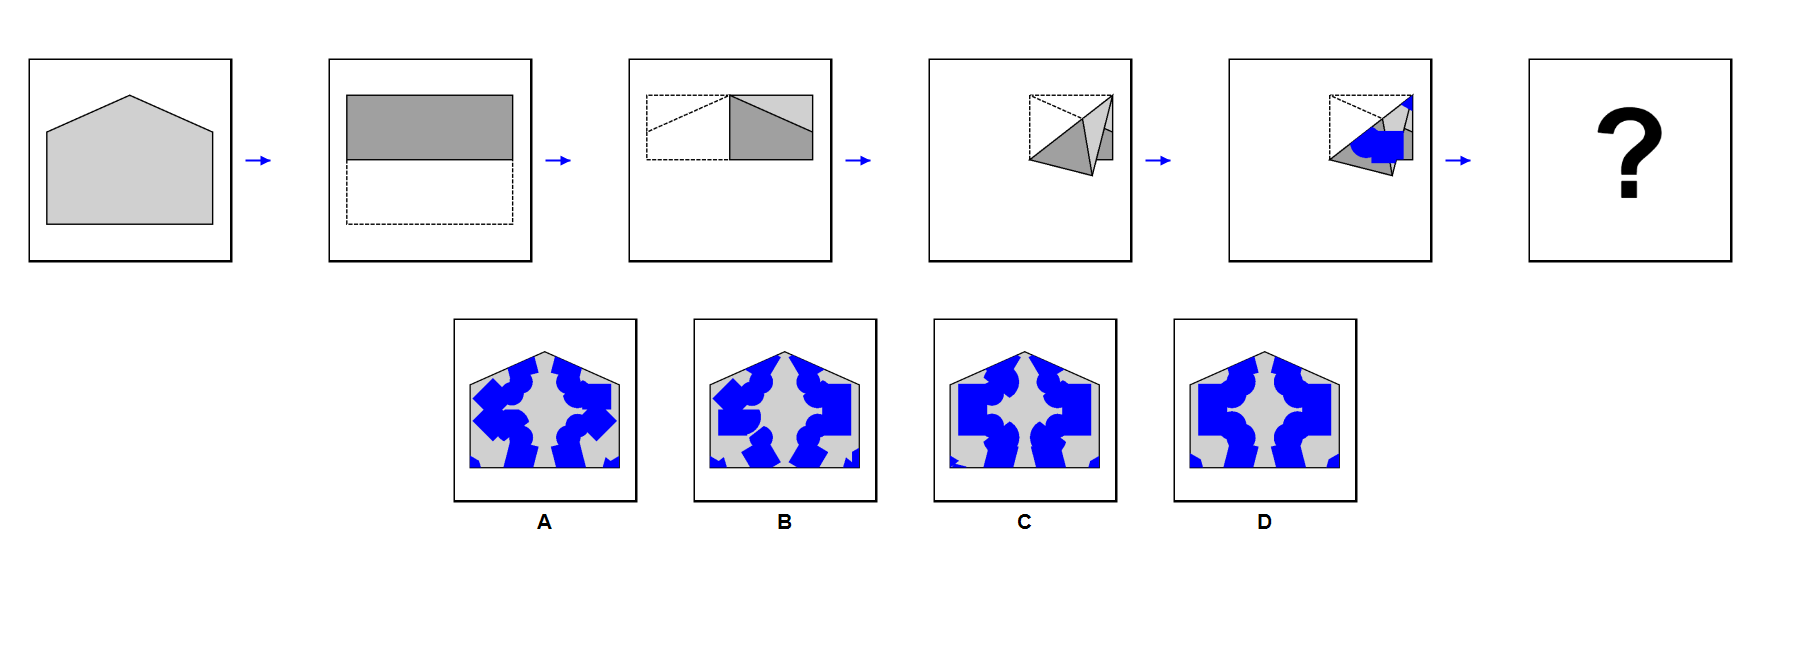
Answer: D